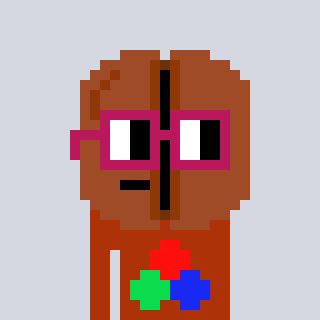
a pixel art character with square dark red glasses, a coffeebean-shaped head and a hotbrown-colored body on a cool background